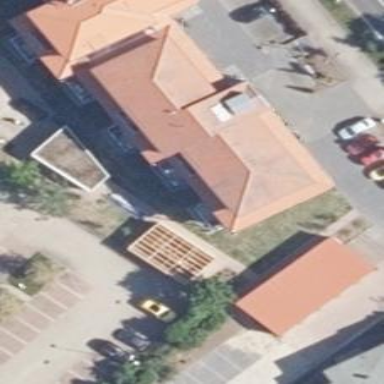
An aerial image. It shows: Commercial building with yellow exterior. The roof is made of red roof tiles and has mansard shape.